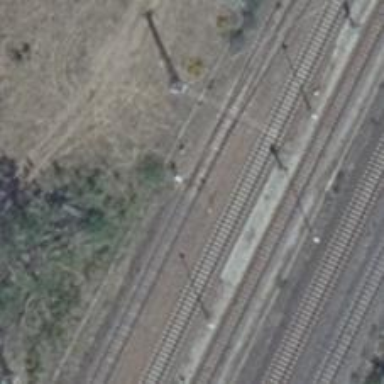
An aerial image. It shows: Railway switch.